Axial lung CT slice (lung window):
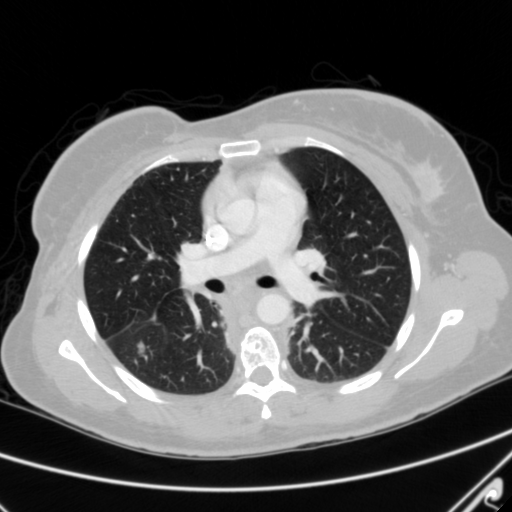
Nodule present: yes
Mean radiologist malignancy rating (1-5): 3.4